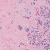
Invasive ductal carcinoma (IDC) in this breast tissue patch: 1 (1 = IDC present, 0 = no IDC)